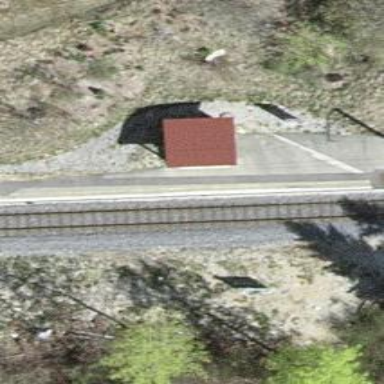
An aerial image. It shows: Halt on the railway.